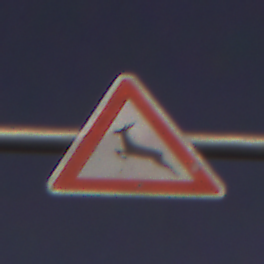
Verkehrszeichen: WildwechselRechts
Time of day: Night
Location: Outdoor (Suburban)
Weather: PartlyCloudy
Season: NotSpecified
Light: Artificial